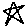
Label: star